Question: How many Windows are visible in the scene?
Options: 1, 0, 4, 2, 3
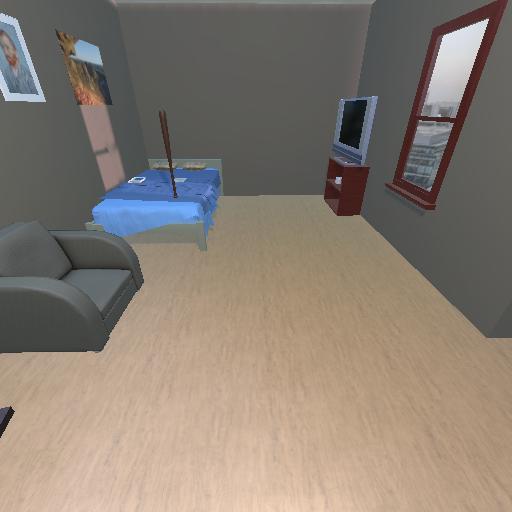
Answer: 1